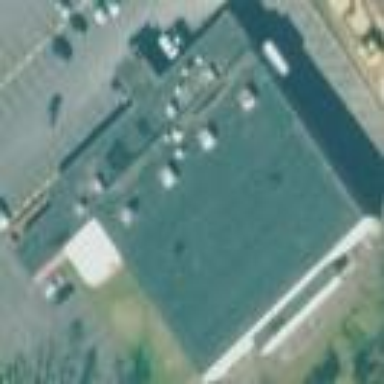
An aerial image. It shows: Building with bowling alley inside.